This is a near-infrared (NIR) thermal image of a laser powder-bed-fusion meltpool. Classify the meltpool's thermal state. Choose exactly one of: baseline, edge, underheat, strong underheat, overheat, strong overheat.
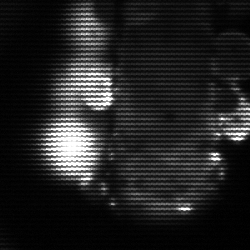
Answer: strong underheat